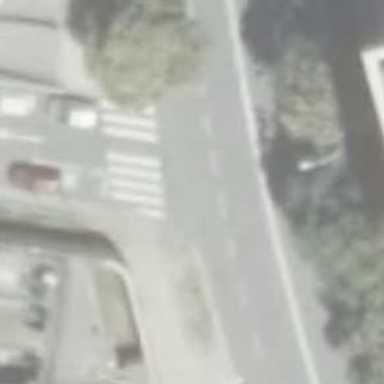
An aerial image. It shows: Uncontrolled zebra crossing on the road.